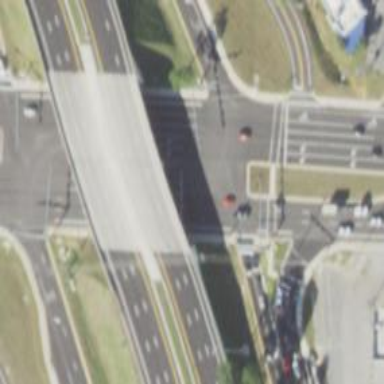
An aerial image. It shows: Primary link road with asphalt surface.